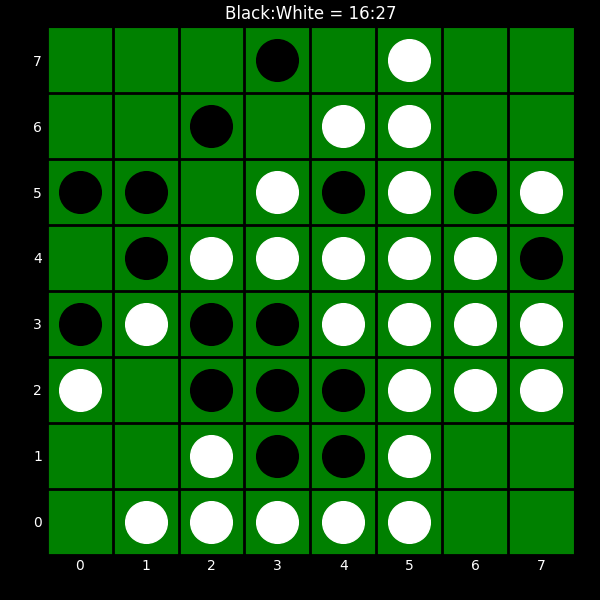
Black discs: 16
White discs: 27